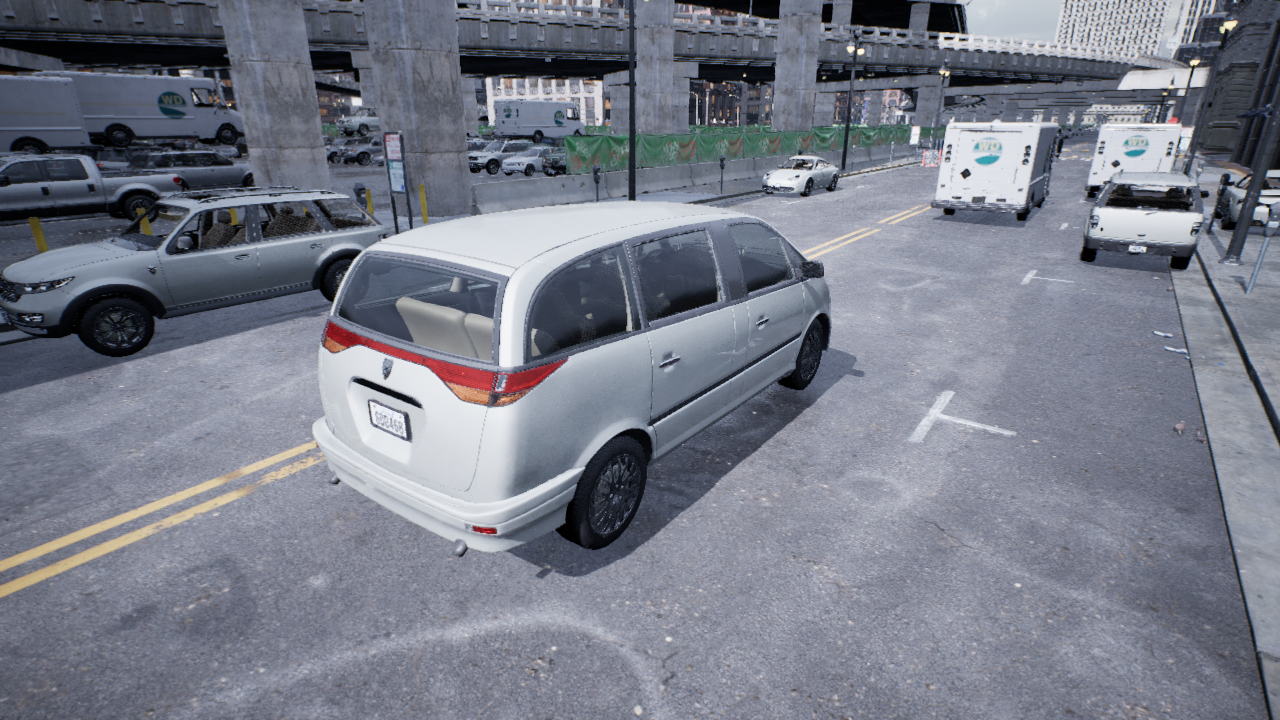
Venue: downtown
Lighting: overcast
Vehicle rig: minivan